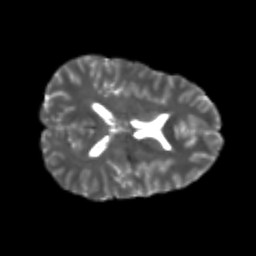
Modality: T2w
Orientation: axial
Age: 20
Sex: male
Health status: healthy
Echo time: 0.074 s